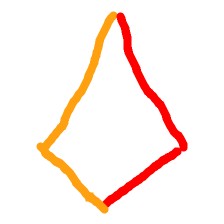
Shape: kite